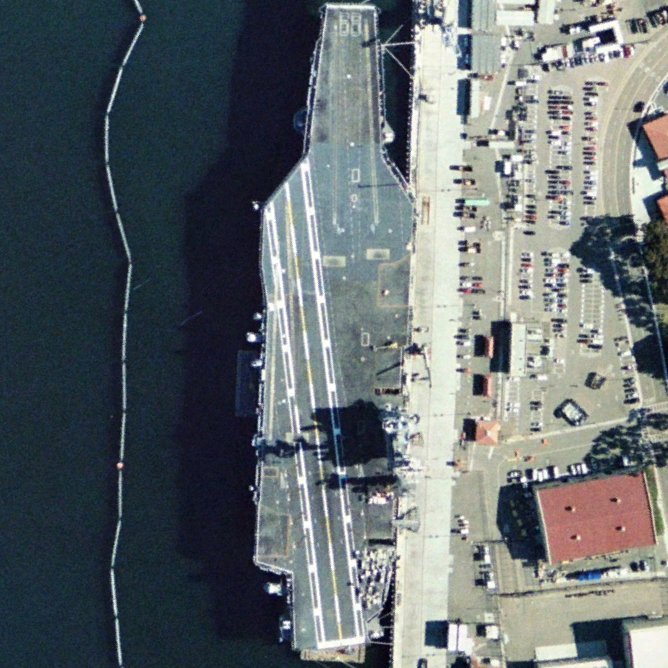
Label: Nimitz-class_aircraft_carrier